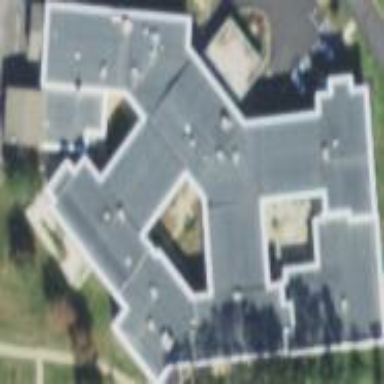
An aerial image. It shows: Nursing home building.